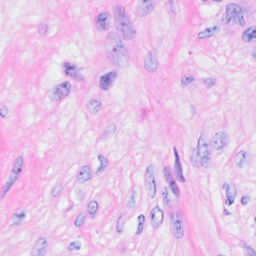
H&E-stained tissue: Breast